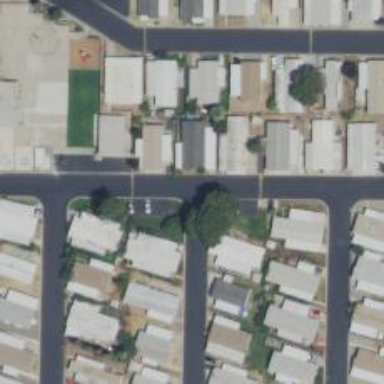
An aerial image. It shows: Living street.